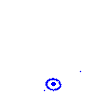
Particle: electron